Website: walmart
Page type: cart
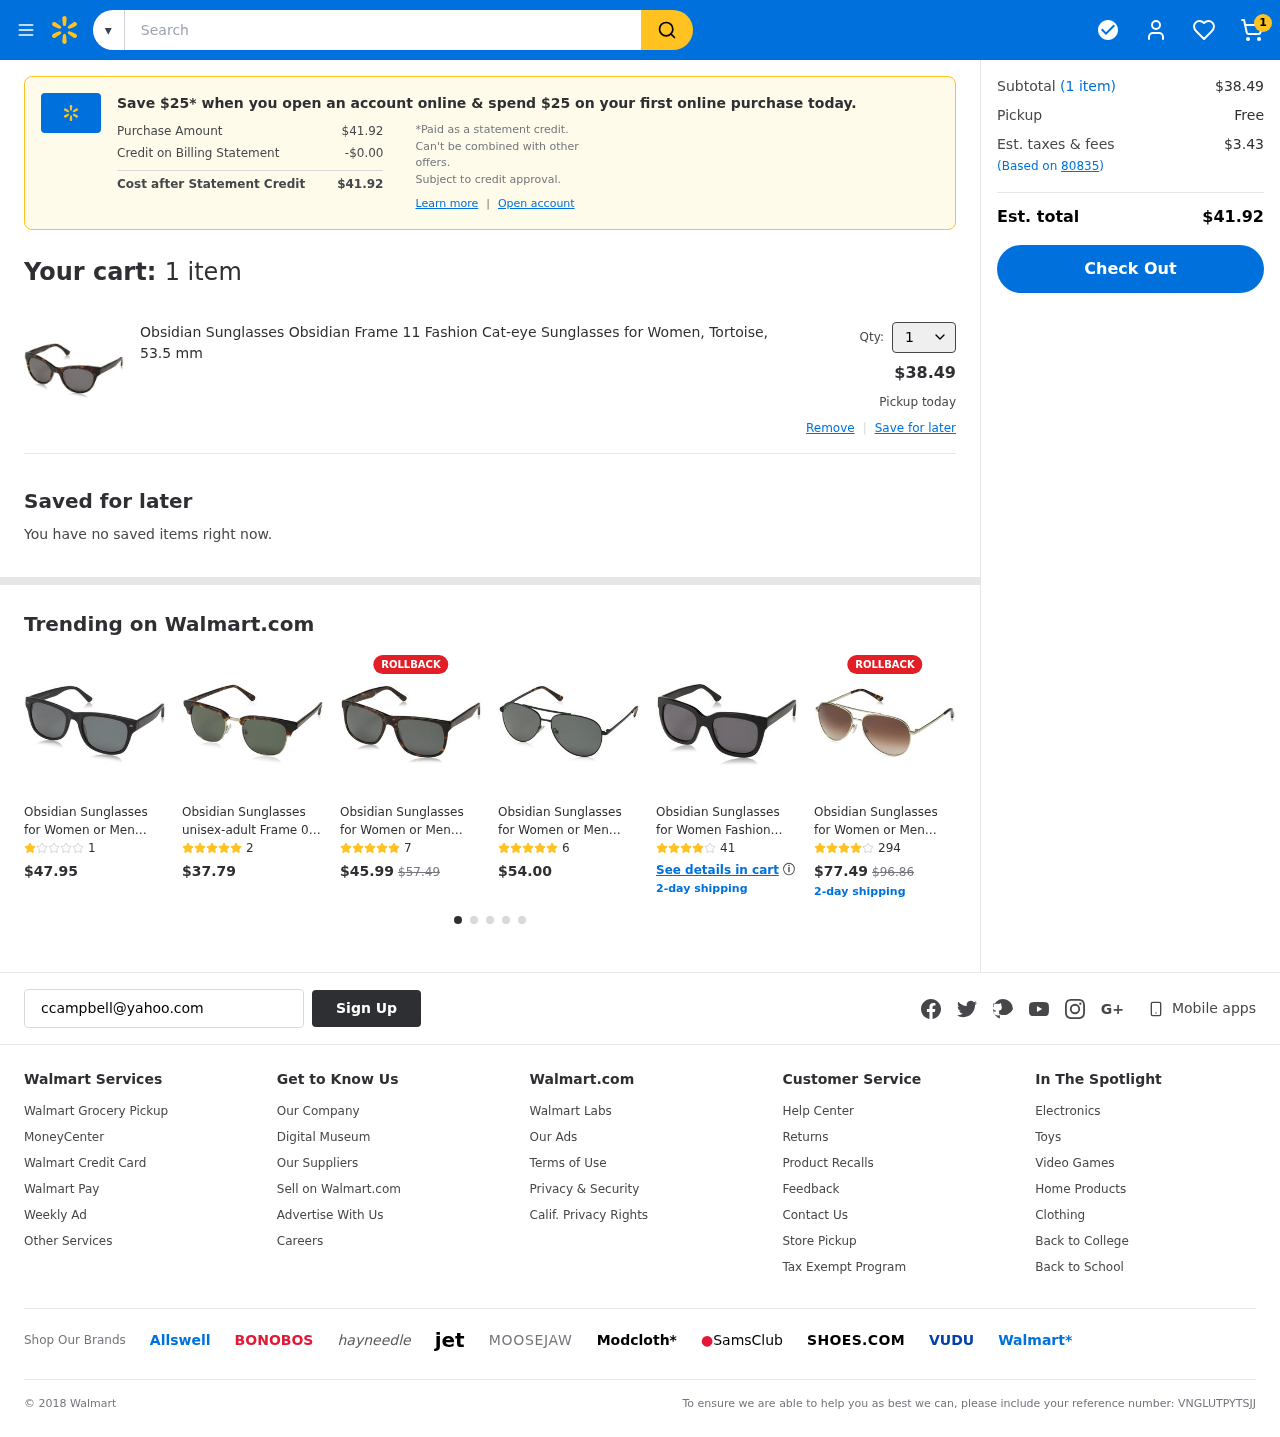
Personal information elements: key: PII_EMAIL
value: ccampbell@yahoo.com
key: PII_POSTCODE
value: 80835
Product elements: key: PRODUCT1_NAME
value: Obsidian Sunglasses Obsidian Frame 11 Fashion Cat-eye Sunglasses for Women, Tortoise, 53.5 mm
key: PRODUCT1_PRICE
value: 38.49
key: PRODUCT1_QUANTITY
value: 1
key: PRODUCT2_NAME
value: Obsidian Sunglasses for Women or Men Polarized Square Frame 04, Matte Black, 54 mm
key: PRODUCT2_NUM_RATINGS
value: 1
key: PRODUCT2_PRICE
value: $47.95
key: PRODUCT3_NAME
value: Obsidian Sunglasses unisex-adult Frame 07 Non-polarized Half Frame Browline Rimless Sunglasses Sungl
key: PRODUCT3_NUM_RATINGS
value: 2
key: PRODUCT3_PRICE
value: $37.79
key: PRODUCT4_NAME
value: Obsidian Sunglasses for Women or Men Polarized Square Oversized Frame 06 , Tortoise, 55 mm
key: PRODUCT4_NUM_RATINGS
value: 7
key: PRODUCT4_PRICE
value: $45.99
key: PRODUCT4_ORIGINAL_PRICE
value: $57.49
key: PRODUCT5_NAME
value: Obsidian Sunglasses for Women or Men Polarized Aviator Frame 01
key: PRODUCT5_NUM_RATINGS
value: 6
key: PRODUCT5_PRICE
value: $54.00
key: PRODUCT6_NAME
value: Obsidian Sunglasses for Women Fashion Oversized Frame 10, Black, 54 mm
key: PRODUCT6_NUM_RATINGS
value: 41
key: PRODUCT7_NAME
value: Obsidian Sunglasses for Women or Men Aviator Frame 01, Gold, 58 mm
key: PRODUCT7_NUM_RATINGS
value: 294
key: PRODUCT7_PRICE
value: $77.49
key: PRODUCT7_ORIGINAL_PRICE
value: $96.86
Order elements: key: ORDER_NUM_ITEMS
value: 1
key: ORDER_TOTAL
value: $41.92
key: ORDER_NUM_ITEMS
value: (1 item)
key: ORDER_NUM_ITEMS
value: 1 item
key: ORDER_SUBTOTAL
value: $38.49
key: ORDER_TAX
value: $3.43
Search elements: key: HEADER_SEARCH
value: Search